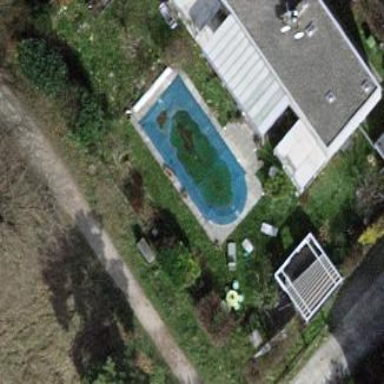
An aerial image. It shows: Swimming pool located in leisure land.